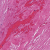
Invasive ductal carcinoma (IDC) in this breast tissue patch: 0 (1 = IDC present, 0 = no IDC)